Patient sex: F
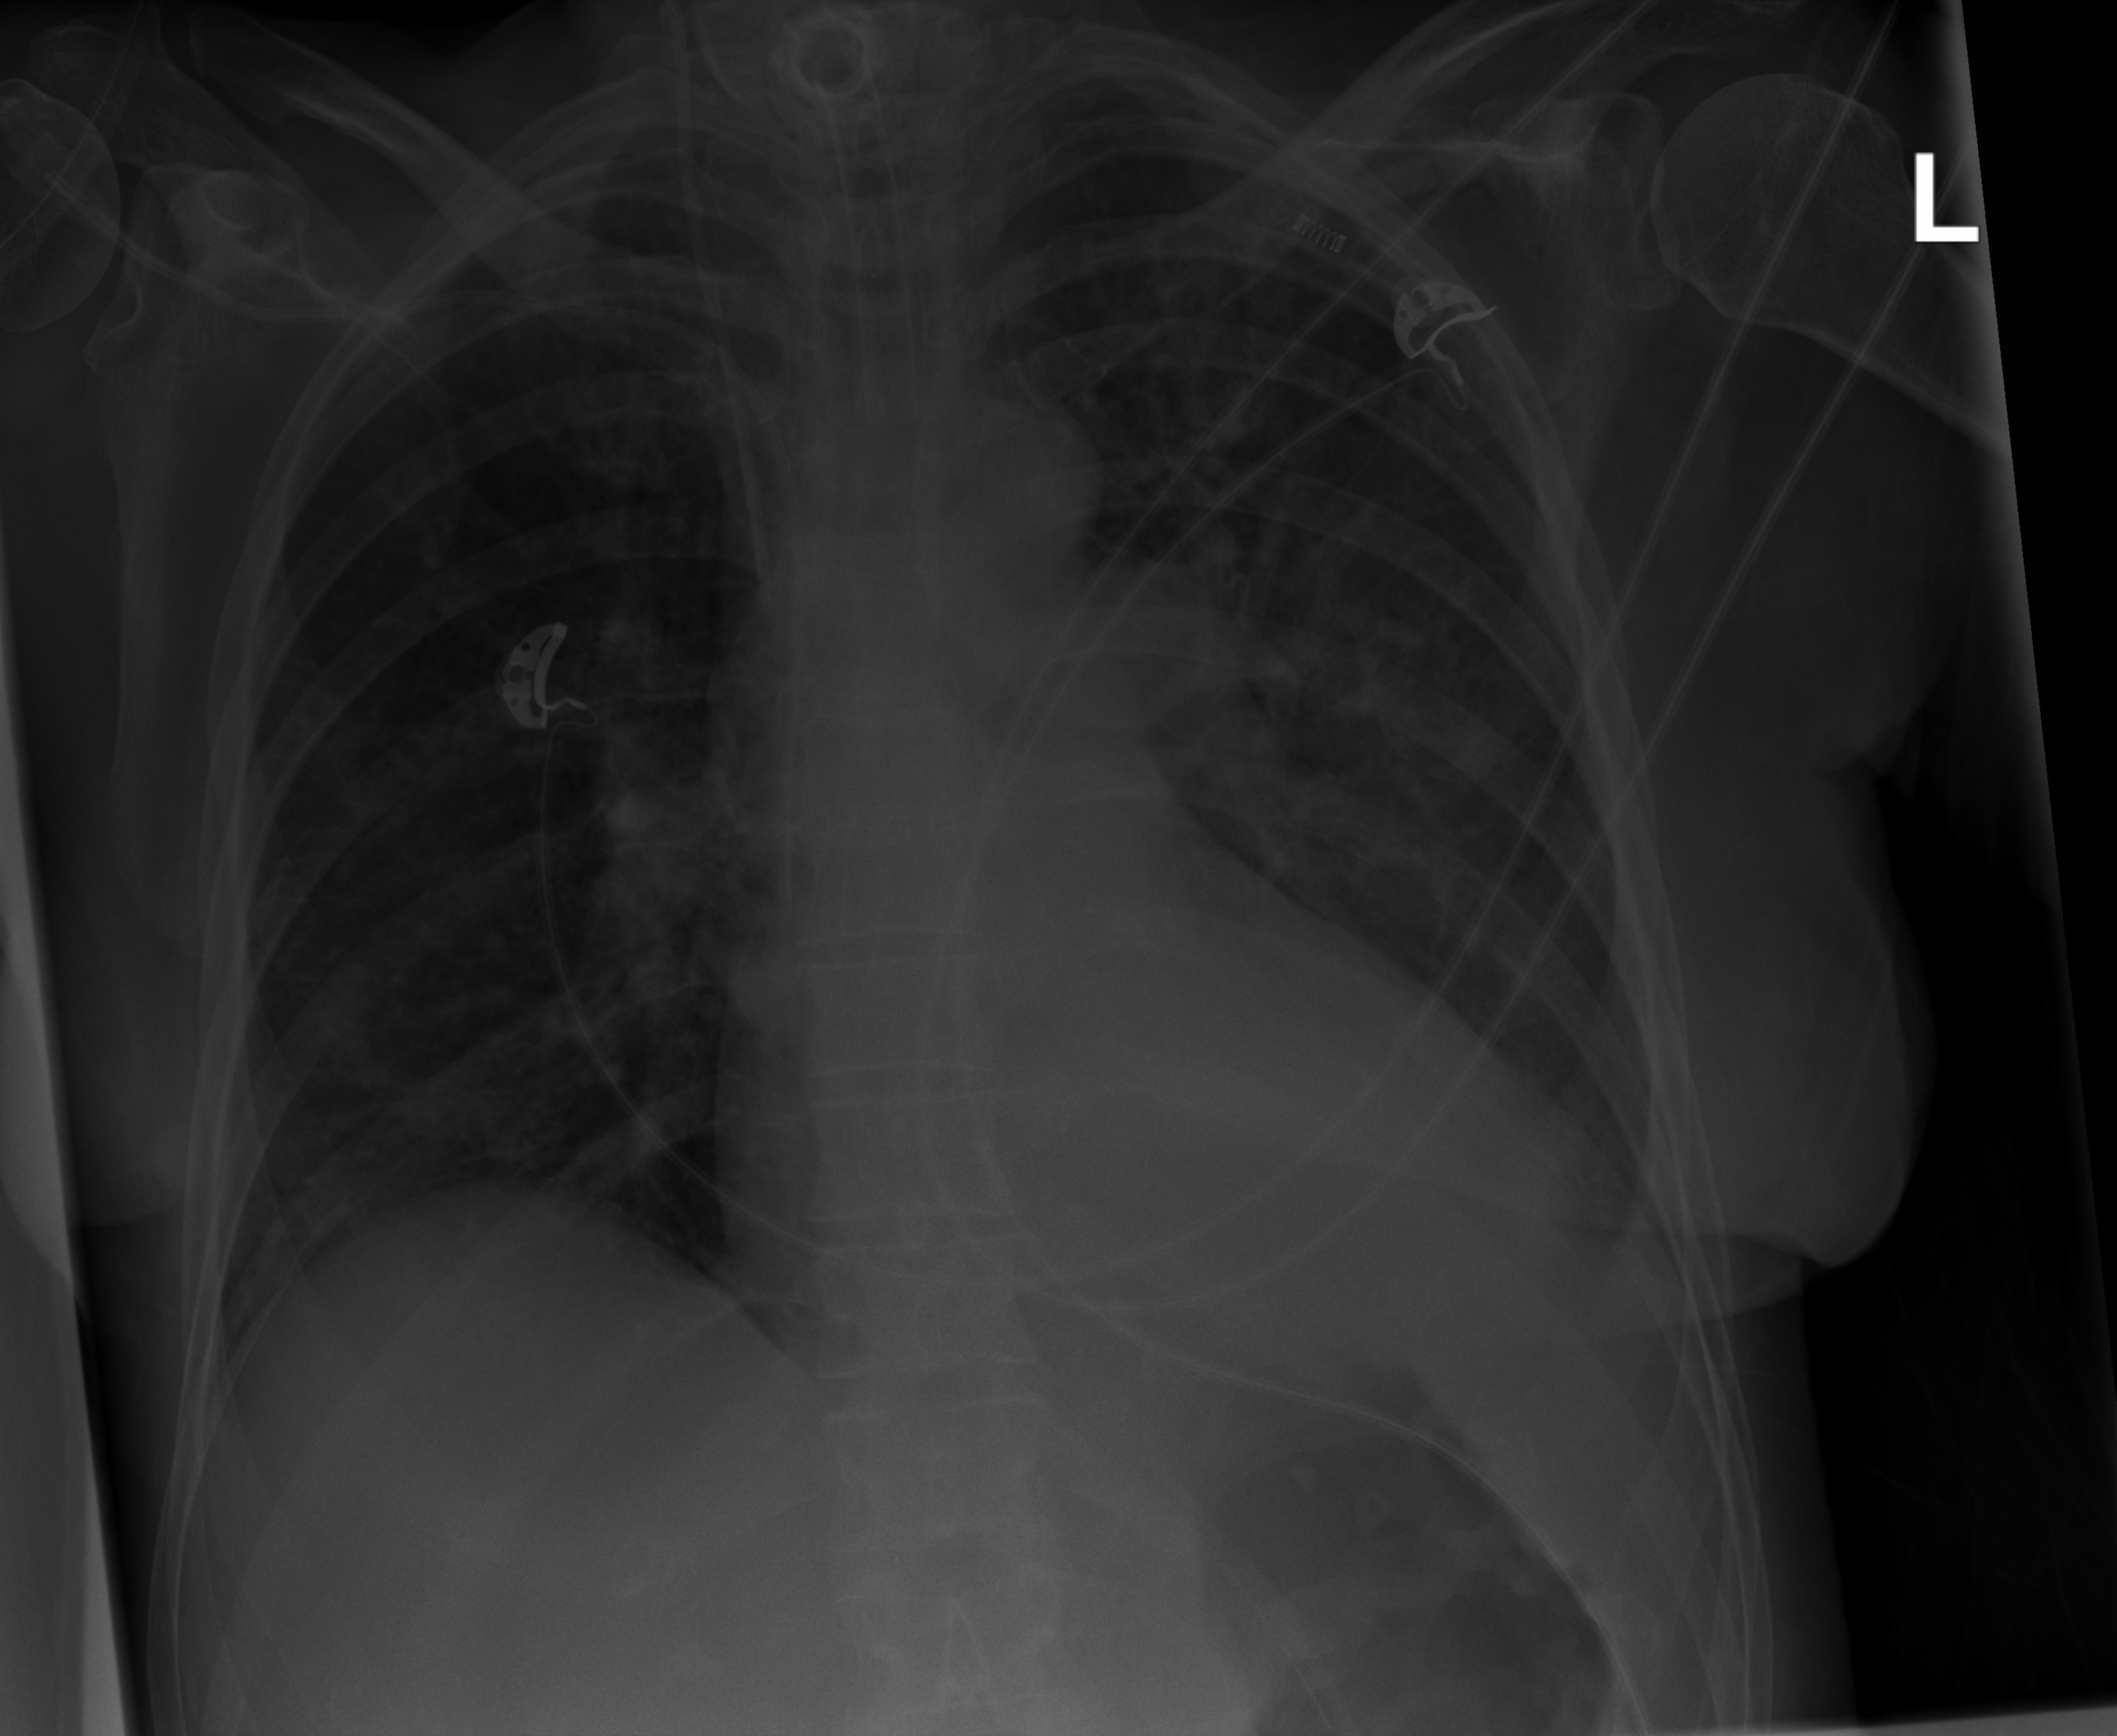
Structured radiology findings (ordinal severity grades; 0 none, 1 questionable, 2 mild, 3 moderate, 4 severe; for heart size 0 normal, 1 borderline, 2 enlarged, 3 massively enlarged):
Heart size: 2
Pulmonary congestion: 2
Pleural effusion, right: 0
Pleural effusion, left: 0
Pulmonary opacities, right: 0
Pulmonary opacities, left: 0
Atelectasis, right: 2
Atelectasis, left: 2